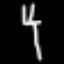
Label: fork